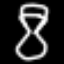
Label: hourglass